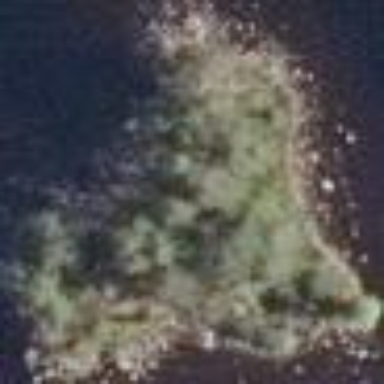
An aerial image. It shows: Islet covered with woodland.